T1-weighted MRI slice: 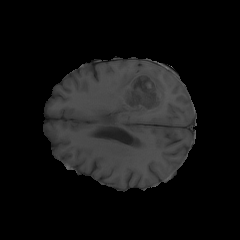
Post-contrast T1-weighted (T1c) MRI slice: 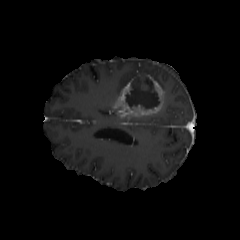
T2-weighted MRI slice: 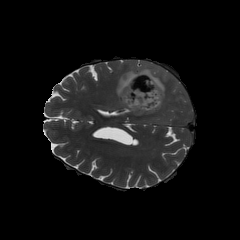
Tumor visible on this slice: yes